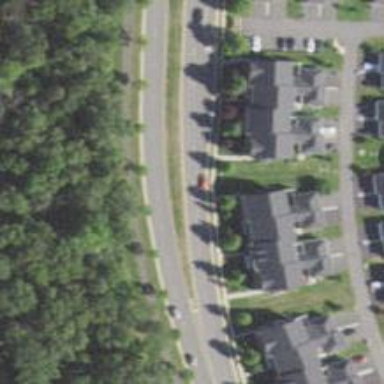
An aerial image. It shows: Asphalt footway.